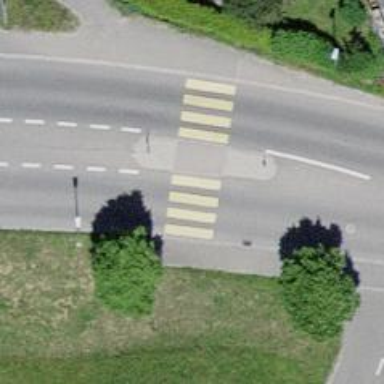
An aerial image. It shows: Uncontrolled zebra crossing on the road.